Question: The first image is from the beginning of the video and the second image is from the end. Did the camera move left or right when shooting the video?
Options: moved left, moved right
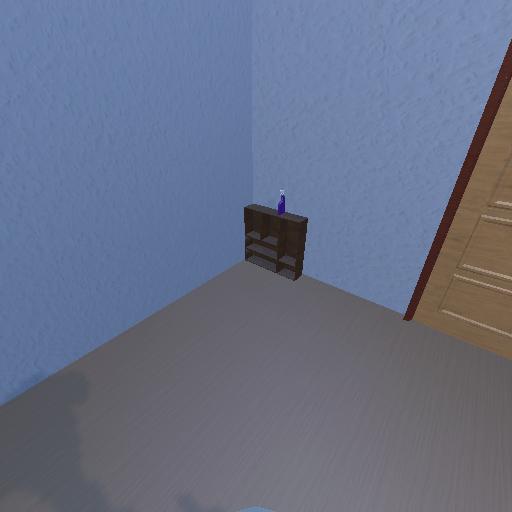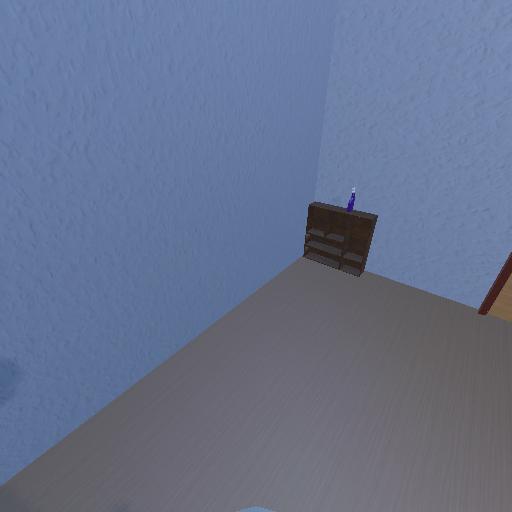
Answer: moved left